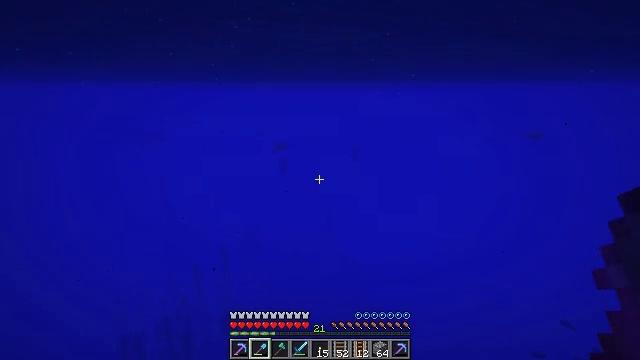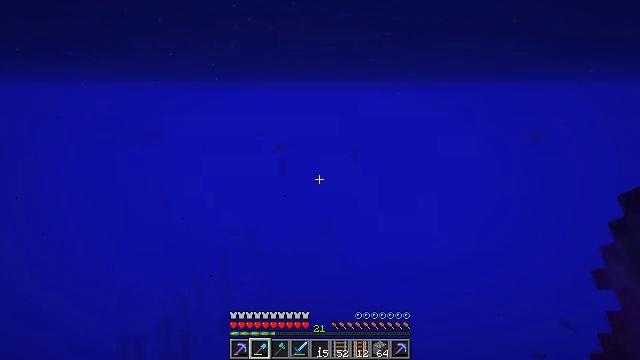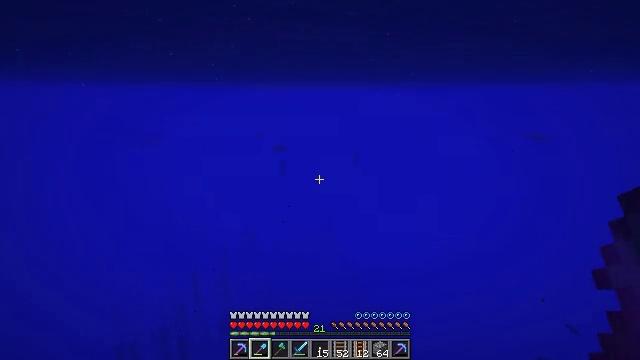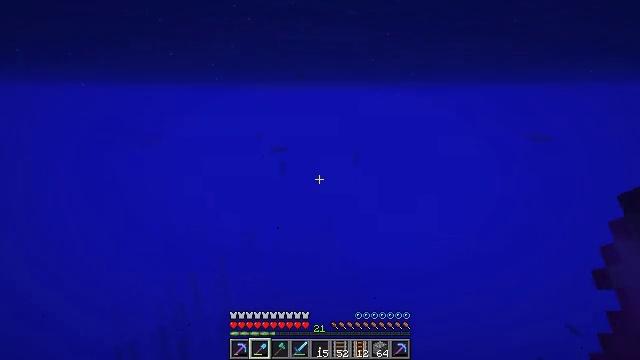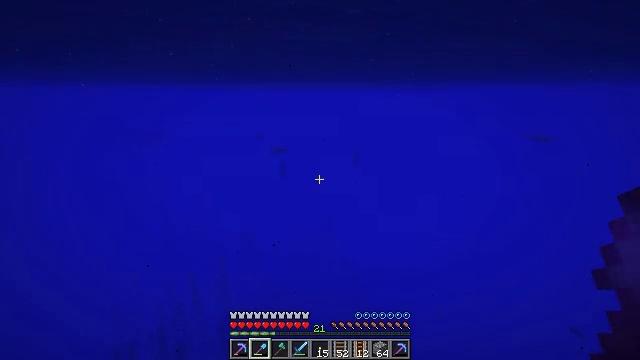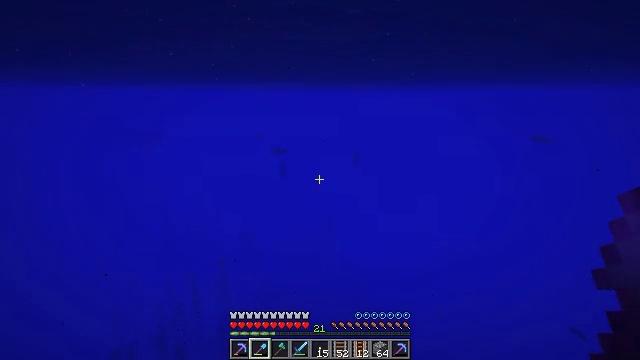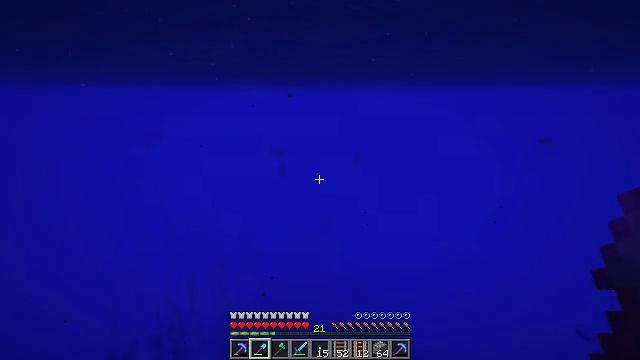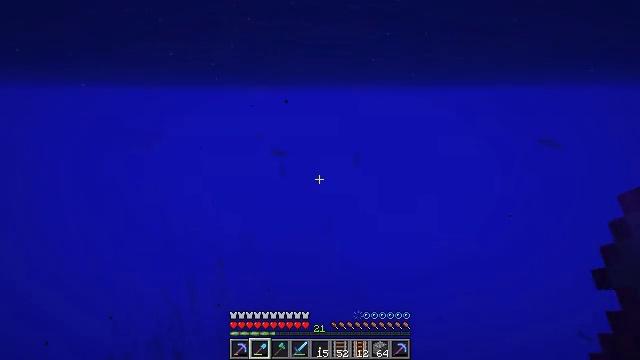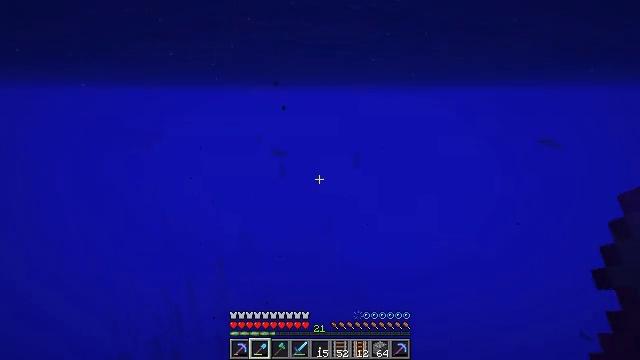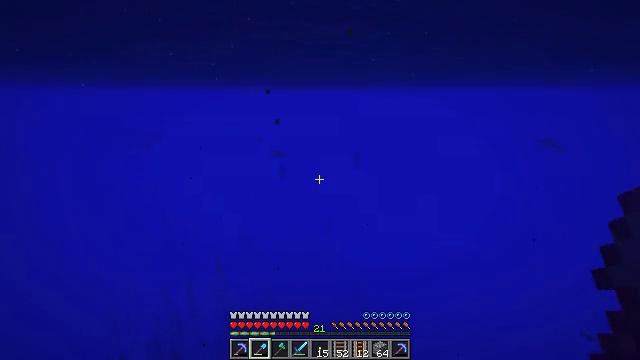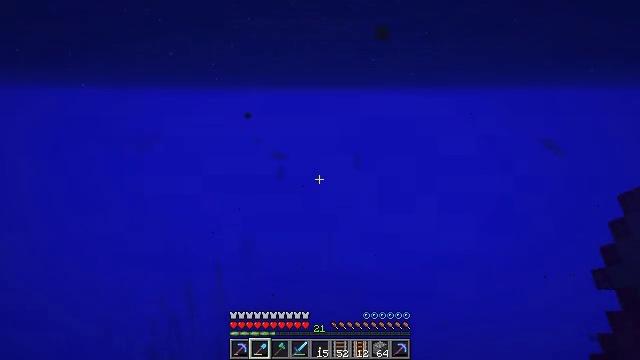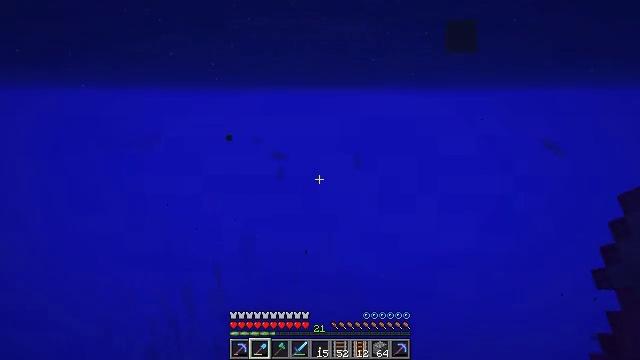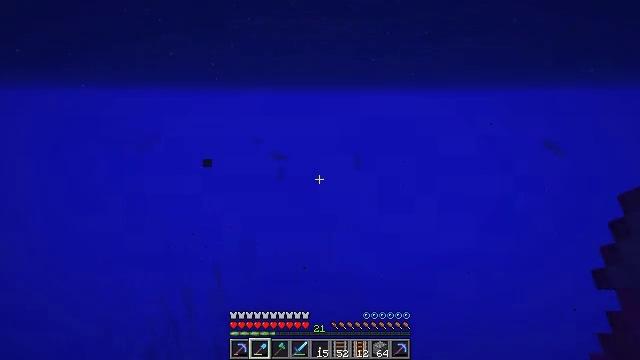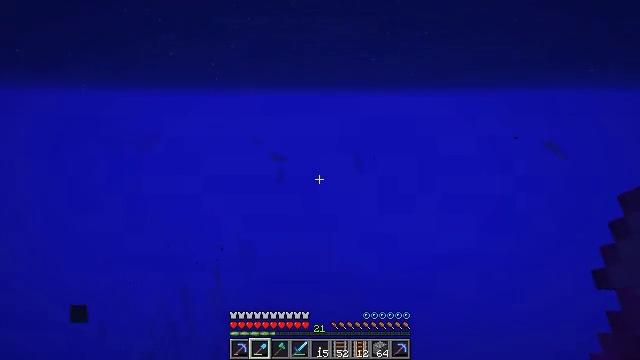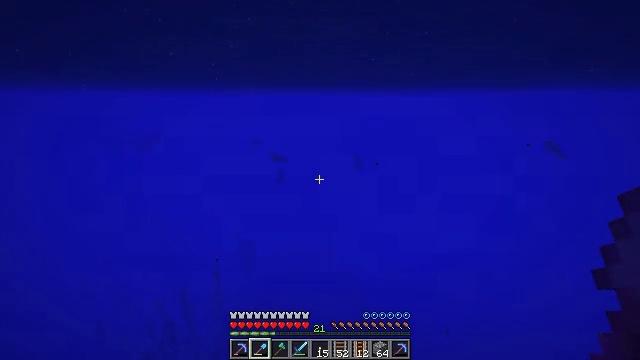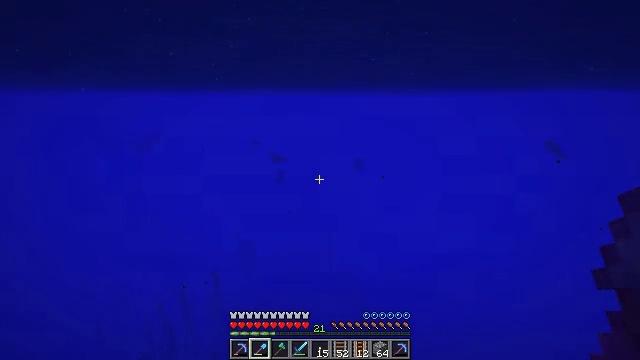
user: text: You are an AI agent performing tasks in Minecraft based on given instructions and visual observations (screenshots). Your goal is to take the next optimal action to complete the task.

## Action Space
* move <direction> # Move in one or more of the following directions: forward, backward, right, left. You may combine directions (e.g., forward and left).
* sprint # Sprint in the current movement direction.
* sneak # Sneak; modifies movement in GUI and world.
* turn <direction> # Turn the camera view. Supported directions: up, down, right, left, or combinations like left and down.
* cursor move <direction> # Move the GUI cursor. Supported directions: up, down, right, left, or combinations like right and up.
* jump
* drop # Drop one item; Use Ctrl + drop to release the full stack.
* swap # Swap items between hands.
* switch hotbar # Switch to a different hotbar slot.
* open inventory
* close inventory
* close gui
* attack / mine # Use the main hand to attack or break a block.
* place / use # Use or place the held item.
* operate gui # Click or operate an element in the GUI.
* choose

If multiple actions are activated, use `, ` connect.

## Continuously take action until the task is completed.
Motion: motion action
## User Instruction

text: Collect the sea lantern for its light.
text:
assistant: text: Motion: move forward, sprint, jump
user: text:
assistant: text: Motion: move forward, sprint, jump
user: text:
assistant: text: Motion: move forward, sprint, jump
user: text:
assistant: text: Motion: move forward, sprint, jump
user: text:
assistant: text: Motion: move forward, sprint, jump
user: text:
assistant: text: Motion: move forward, sprint, jump
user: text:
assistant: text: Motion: move forward, sprint, jump
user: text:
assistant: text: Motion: move forward, sprint, jump
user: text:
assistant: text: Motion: move forward, sprint, jump
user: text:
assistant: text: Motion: move forward, sprint, jump
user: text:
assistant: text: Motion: move forward, sprint, jump
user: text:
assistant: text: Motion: move forward, sprint, jump
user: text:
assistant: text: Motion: move forward, sprint, jump
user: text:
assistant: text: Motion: move forward, sprint, jump
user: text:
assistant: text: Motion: move forward, sprint, jump
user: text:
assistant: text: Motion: move forward, sprint, jump
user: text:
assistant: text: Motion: move forward, sprint, jump
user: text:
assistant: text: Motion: move forward, sprint, jump
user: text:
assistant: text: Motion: move forward, sprint, jump
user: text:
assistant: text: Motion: move forward, sprint, jump
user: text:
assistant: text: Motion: move forward, sprint, jump
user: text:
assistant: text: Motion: move forward, sprint, jump
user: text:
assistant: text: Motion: move forward, sprint, jump
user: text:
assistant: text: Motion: move forward, sprint, jump
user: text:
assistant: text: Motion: move forward, sprint, jump
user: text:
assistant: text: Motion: move forward, sprint, jump
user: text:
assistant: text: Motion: move forward, sprint, jump
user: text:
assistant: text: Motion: move forward, sprint, jump
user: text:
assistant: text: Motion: move forward, sprint, jump
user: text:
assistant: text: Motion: move forward, sprint, jump